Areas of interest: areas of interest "Factory"
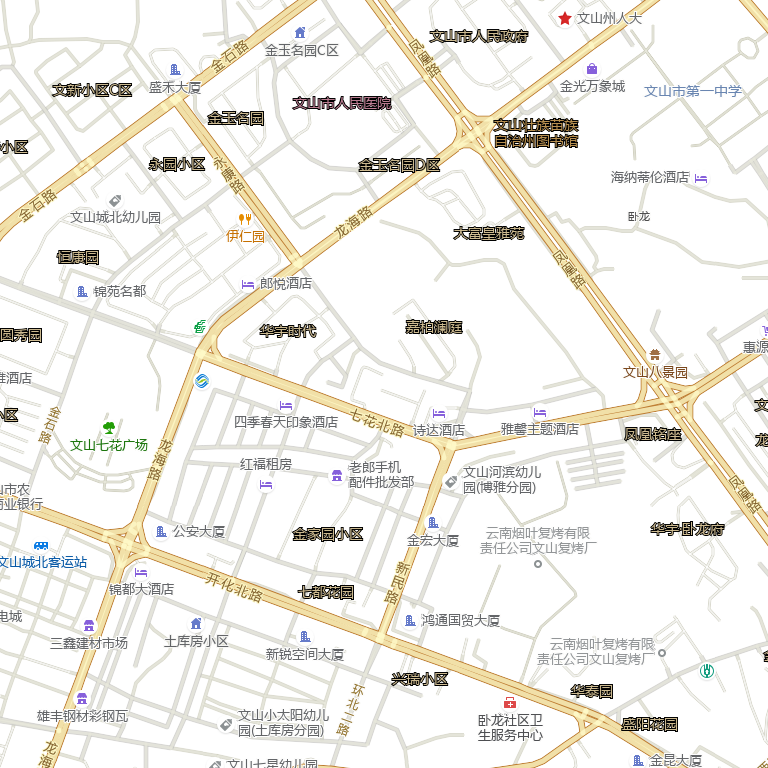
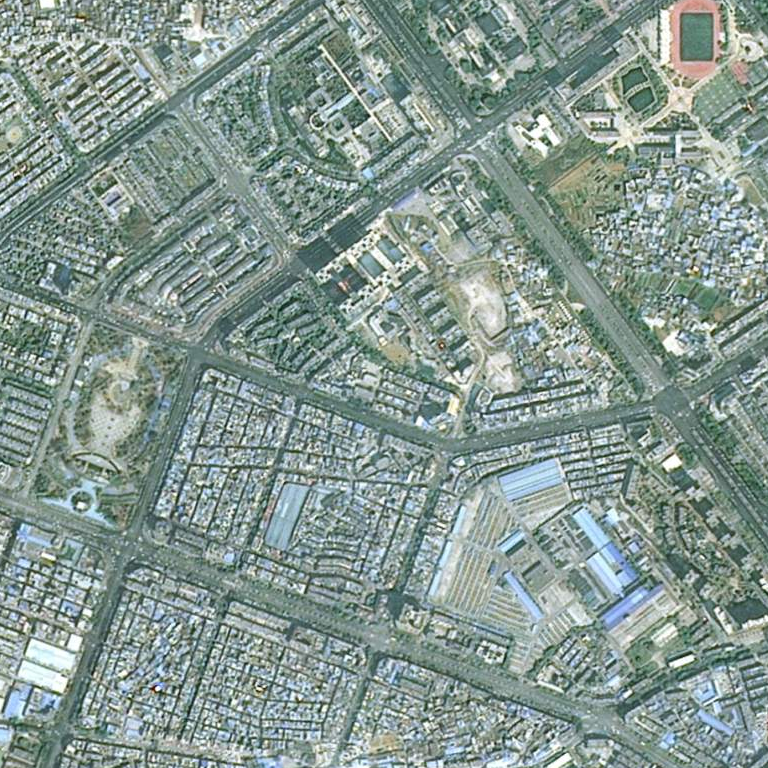